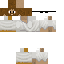
A female human skin with pale skin, wearing brown long hair dressed in a white tshirt and brown pants, featuring a closed mouth.